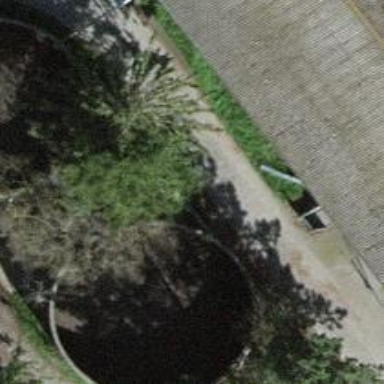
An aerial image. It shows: Storage tank that is man-made.